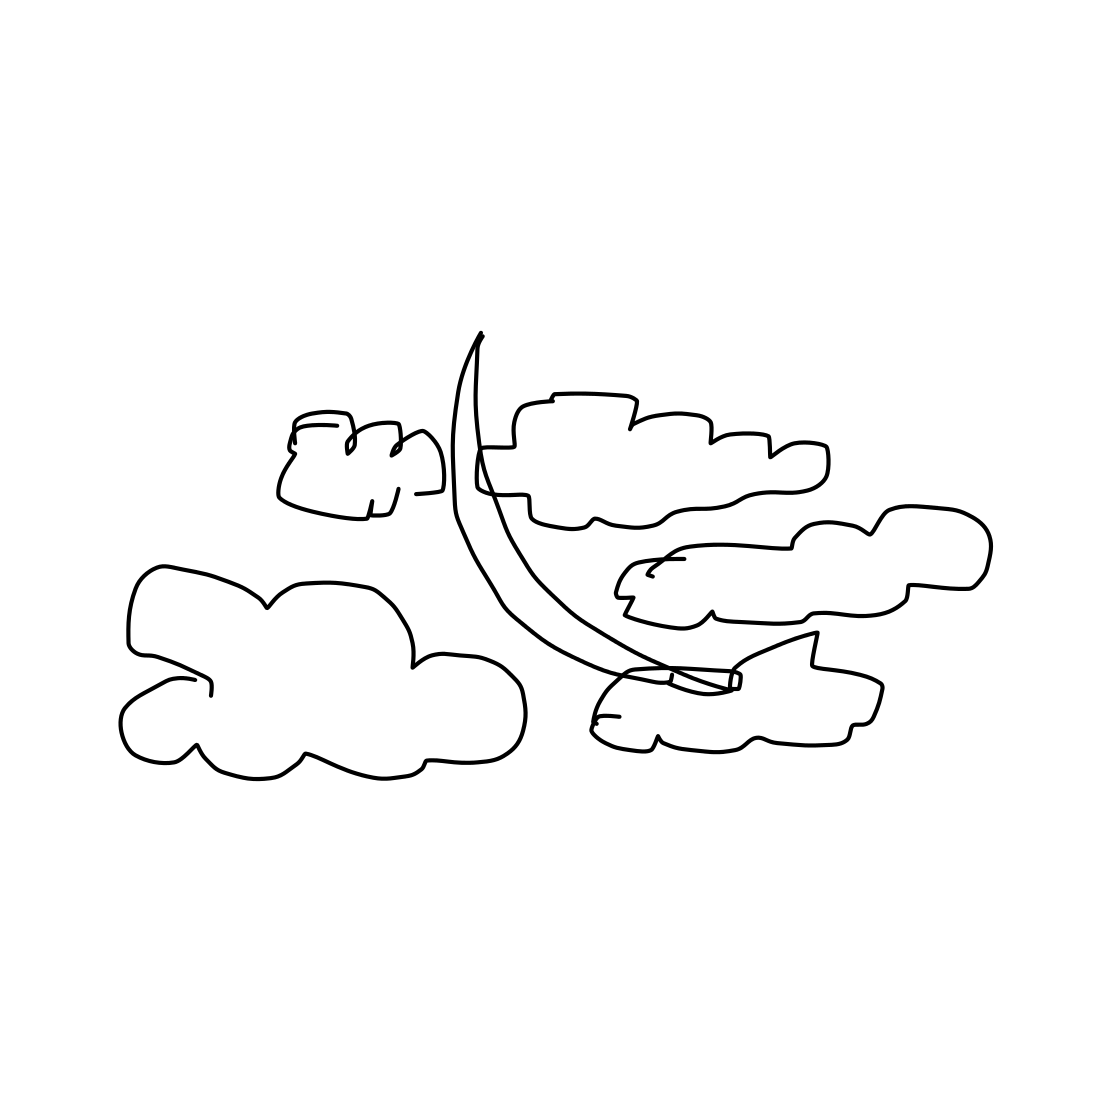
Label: cloud